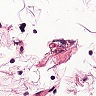
Metastatic tissue present: no